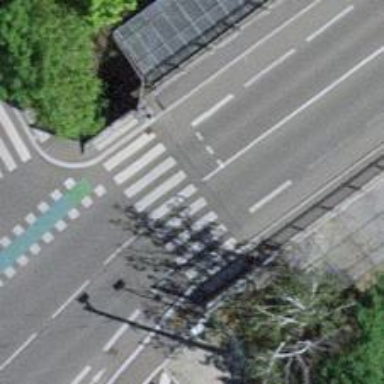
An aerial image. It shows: Tertiary road with asphalt surface. It has cycle lane on both sides.